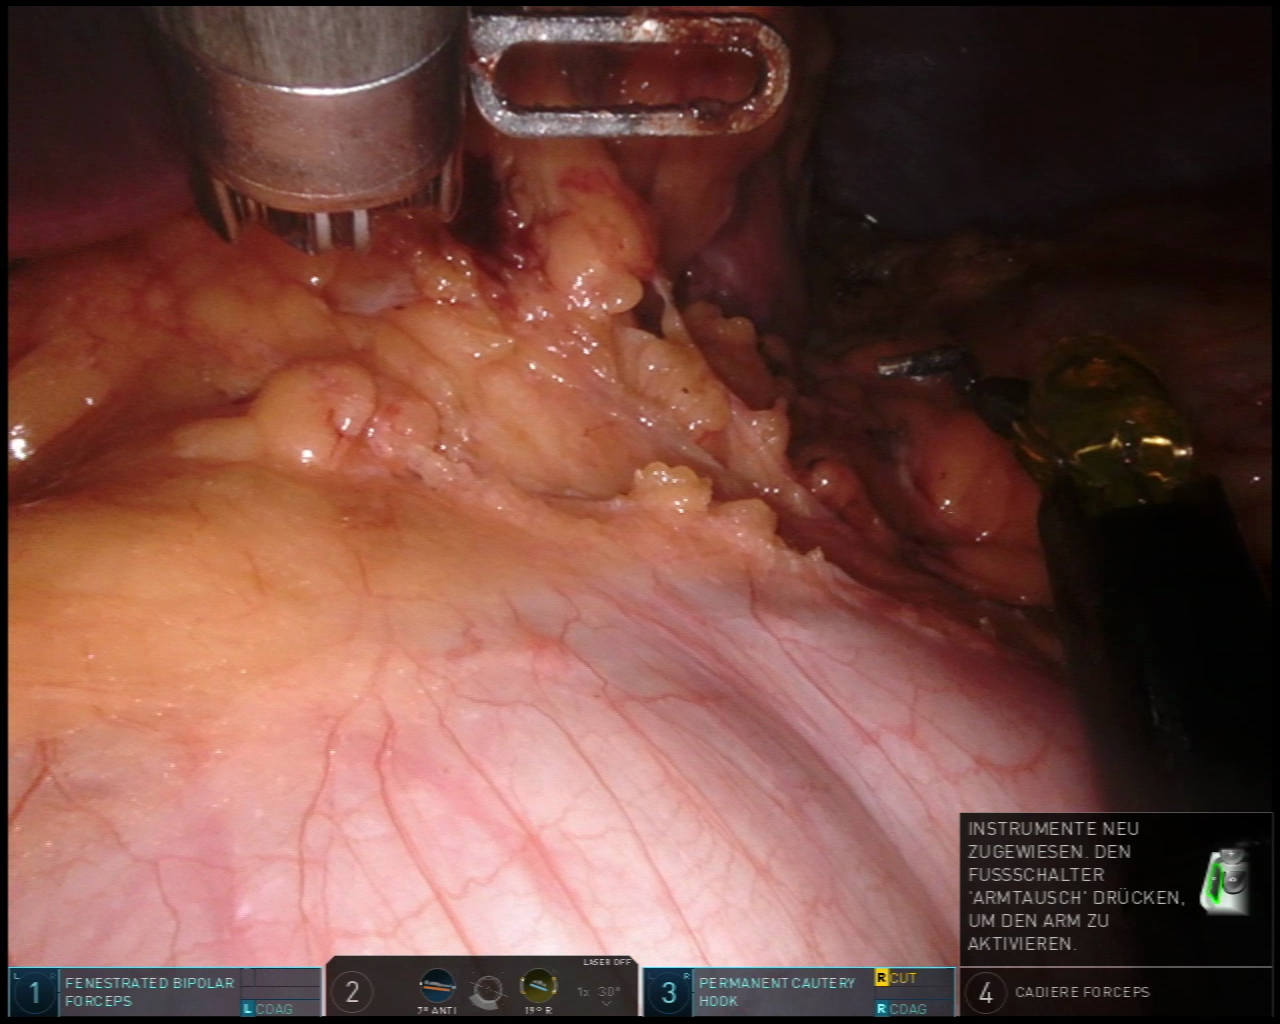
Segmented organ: liver
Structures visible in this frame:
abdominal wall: yes
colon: yes
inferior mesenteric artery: no
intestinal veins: no
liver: yes
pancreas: no
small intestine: no
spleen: no
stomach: no
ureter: no
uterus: no
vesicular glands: no